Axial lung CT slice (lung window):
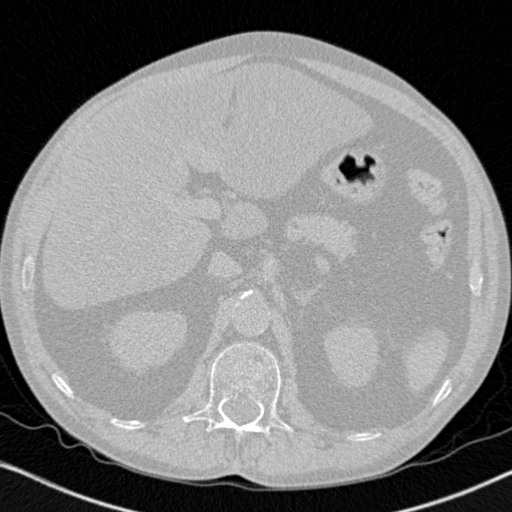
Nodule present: no